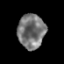
Tissue: prostate
Cell type: Epithelial cells
Senescence score: 0.3053
Nuclear area (px): 917
Mean DAPI intensity: 118.564